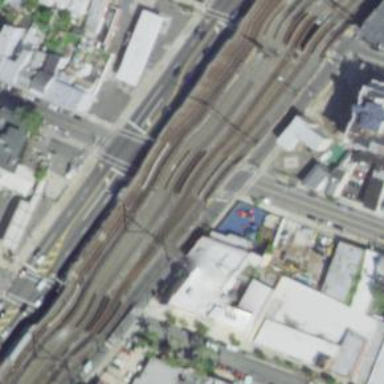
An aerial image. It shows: Railway with electrified contact lines running on embankment.